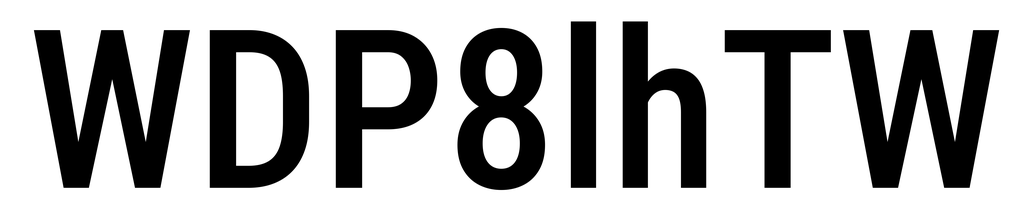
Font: Roboto_Condensed_Medium